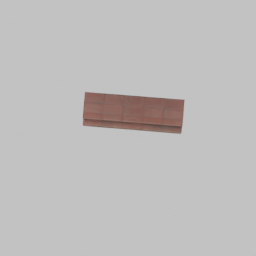
Label: architecture